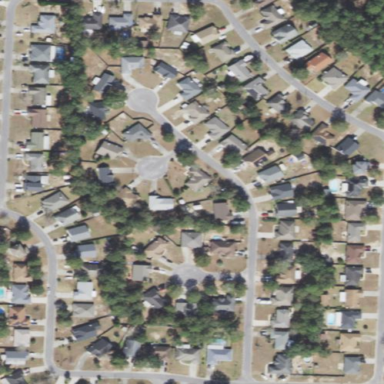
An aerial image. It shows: Single-family residential area.